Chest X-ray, PA view. Patient: 66 years old, sex M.
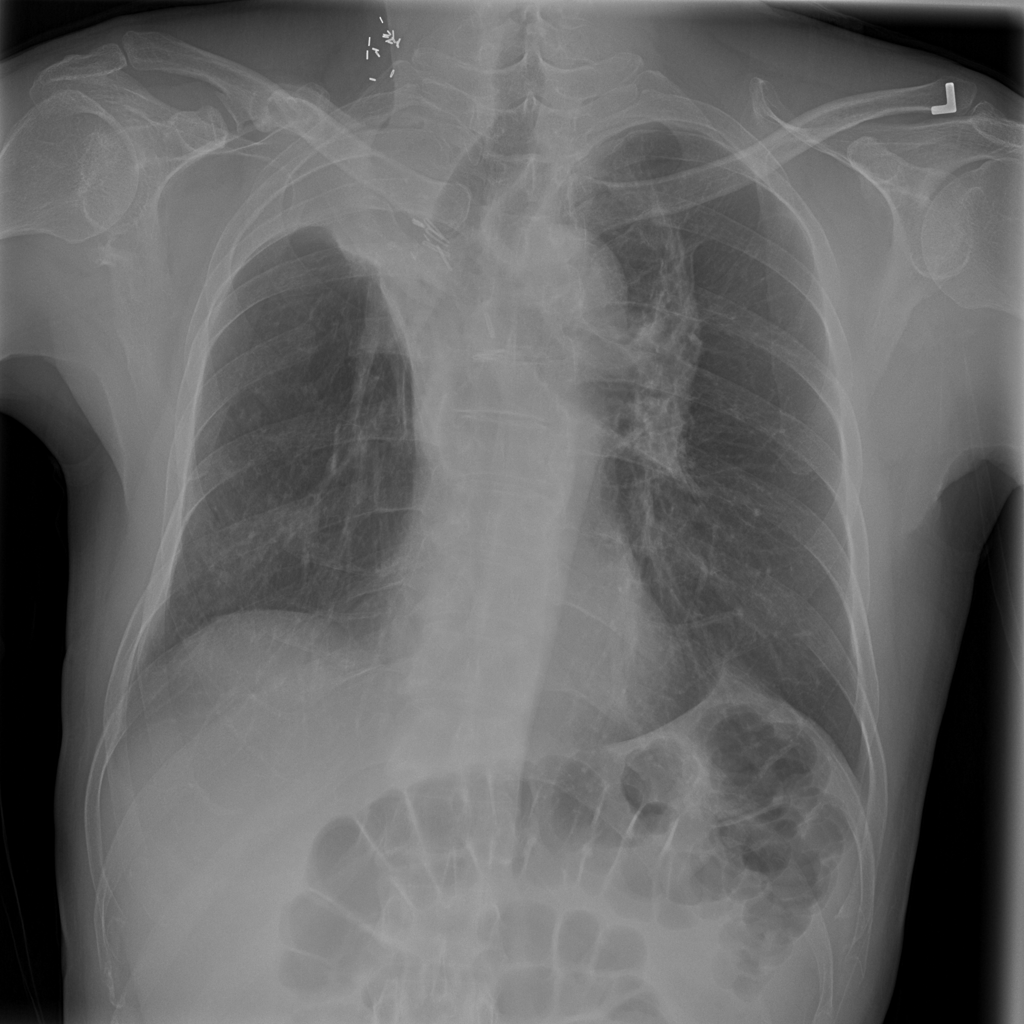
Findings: No Finding